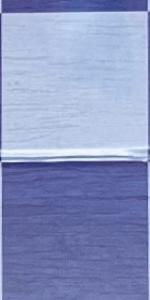
Label: Empty